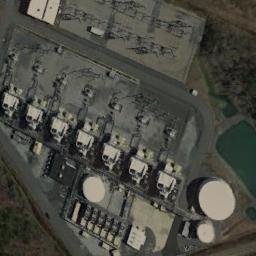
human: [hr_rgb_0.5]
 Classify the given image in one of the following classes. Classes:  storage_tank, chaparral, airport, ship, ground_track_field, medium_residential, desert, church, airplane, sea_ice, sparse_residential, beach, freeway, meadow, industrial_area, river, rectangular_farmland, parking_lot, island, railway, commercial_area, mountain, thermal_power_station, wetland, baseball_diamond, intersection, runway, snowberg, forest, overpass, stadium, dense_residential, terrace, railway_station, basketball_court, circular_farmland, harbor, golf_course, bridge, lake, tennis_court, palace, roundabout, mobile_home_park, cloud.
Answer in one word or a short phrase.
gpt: storage_tank